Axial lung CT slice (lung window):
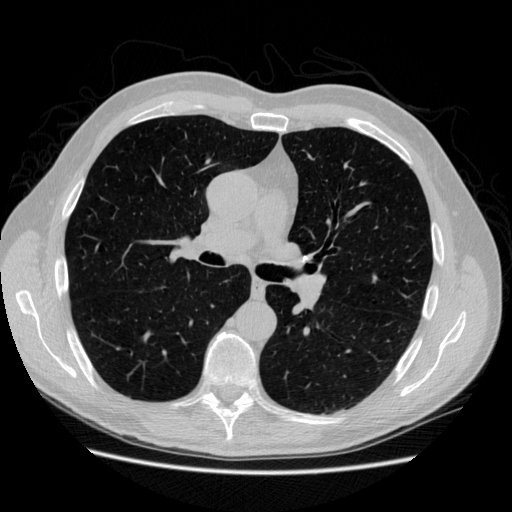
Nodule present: no